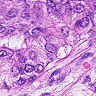
Metastatic tissue present: yes